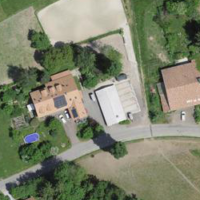
EUNIS habitat code: 55
Species observed at this site:
Galanthus nivalis